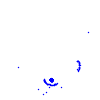
Particle: kaon